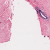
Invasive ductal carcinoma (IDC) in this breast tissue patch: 0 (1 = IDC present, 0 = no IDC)